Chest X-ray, PA view. Patient: 52 years old, sex F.
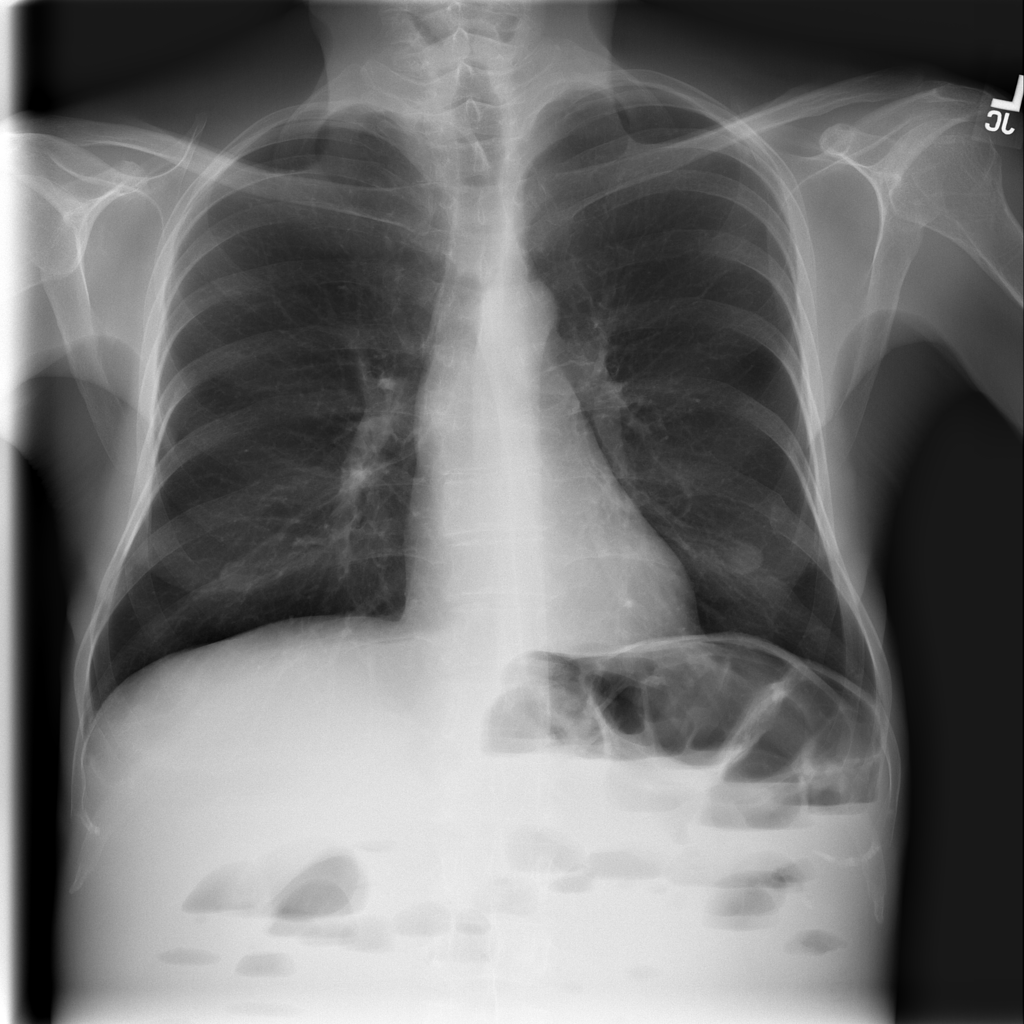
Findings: No Finding